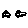
Label: car